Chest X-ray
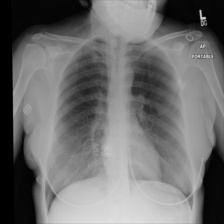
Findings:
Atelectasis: negative
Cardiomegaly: negative
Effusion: negative
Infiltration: negative
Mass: negative
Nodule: negative
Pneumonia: negative
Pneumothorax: negative
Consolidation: negative
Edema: negative
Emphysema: negative
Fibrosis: negative
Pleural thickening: negative
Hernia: negative